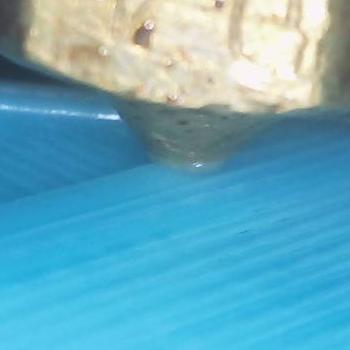
Flow rate: 178%